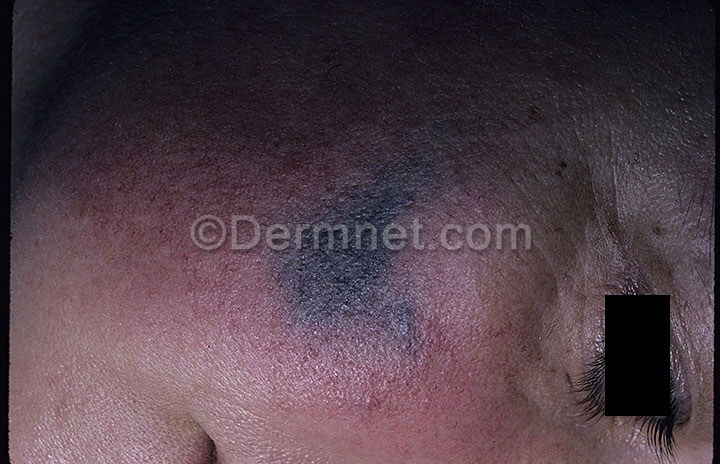
Disease: Melanoma Skin Cancer Nevi and Moles